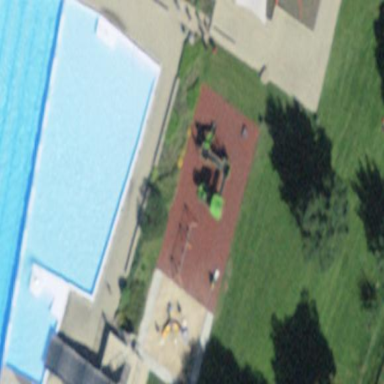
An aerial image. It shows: Playground area for leisure land.